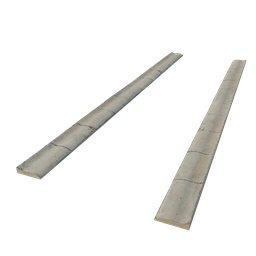
Label: architecture